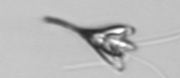
Label: Pyramimonas_longicauda